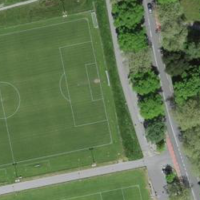
EUNIS habitat code: 53
Species observed at this site:
Dactylis glomerata